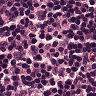
Metastatic tissue present: no